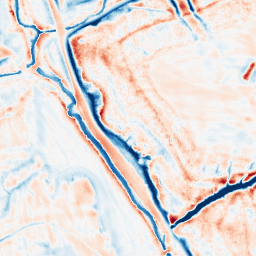
Category: edge_preserving
Decomposition family: bilateral
Decomposition parameters: d: 21
sigma_color: 50
sigma_space: 25
Upsampling method: quartic
Upsampling parameters: scale: 8
Upsampling scale: 8